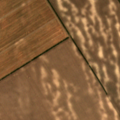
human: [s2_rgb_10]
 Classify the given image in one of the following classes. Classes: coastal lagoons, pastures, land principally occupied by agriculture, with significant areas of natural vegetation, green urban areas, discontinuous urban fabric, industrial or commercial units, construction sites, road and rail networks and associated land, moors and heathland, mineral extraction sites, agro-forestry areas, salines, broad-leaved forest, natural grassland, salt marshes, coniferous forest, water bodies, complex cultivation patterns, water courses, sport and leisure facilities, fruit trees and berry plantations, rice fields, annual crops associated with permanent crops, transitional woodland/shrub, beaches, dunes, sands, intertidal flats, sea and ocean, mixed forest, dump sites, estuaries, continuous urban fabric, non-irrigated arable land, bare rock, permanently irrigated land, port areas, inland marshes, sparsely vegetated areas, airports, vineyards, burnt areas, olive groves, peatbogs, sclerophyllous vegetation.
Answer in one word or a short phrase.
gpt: non-irrigated arable land